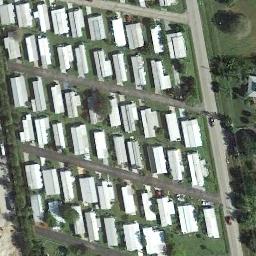
Label: residential